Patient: sex M, age 32
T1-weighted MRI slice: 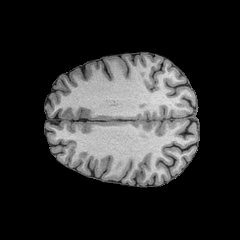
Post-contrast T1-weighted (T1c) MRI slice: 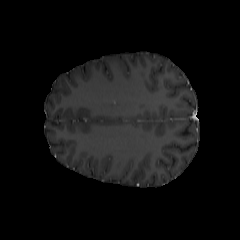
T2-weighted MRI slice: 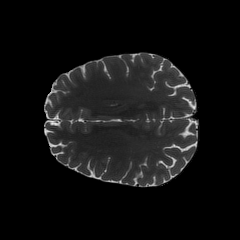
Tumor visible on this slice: no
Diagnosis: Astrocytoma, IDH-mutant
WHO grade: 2